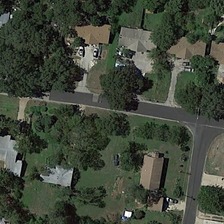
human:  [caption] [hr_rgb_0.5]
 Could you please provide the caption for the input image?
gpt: some buildings and many green trees are in a medium residential area .

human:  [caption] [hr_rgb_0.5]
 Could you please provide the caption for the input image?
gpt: some buildings and many green trees are in a medium residential area .

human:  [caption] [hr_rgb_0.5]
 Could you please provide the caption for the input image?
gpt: some buildings and many green trees are in a medium residential area .

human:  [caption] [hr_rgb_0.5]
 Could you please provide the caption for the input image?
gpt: some buildings and many green trees are in a medium residential area .

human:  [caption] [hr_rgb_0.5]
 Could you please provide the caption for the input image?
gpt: some buildings and many green trees are in a medium residential area .